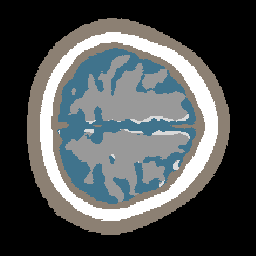
Label: no_lesion